Question:
Out of these algorithms, I know Alg1 is the fastest, since it is n squared. Next would be Alg4 since it is n cubed, and then Alg2 is probably the slowest since it is 2^n (which is supposed to have a very poor performance).
However Alg3 and Alg5 are something I have yet to come across in my reading in terms of speed. How do these two algorithms rank up to the other 3 in terms of which is faster and slower? Thanks for any help.
Edit: Now that I think about it, is Alg3 referring to O(n log n)? If the ln inside of it means 'log', then that would make it the fastest.
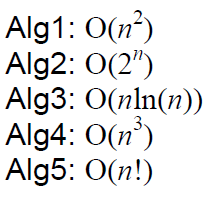
Answer: The ascending order would be: <URL>.

Also have a look at the <URL>.